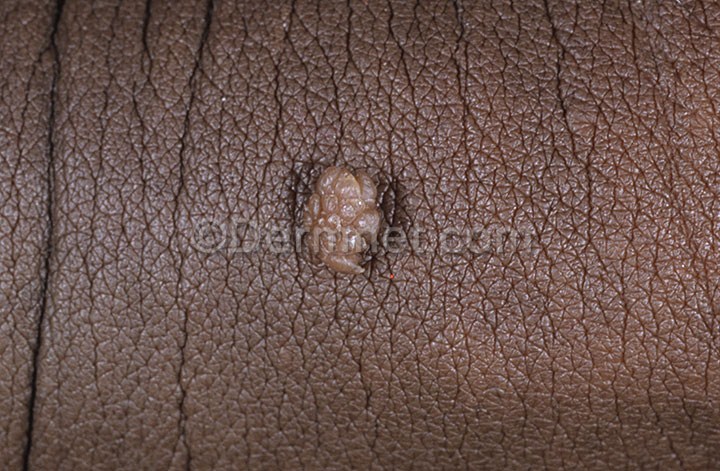
Disease: Herpes HPV and other STDs Photos